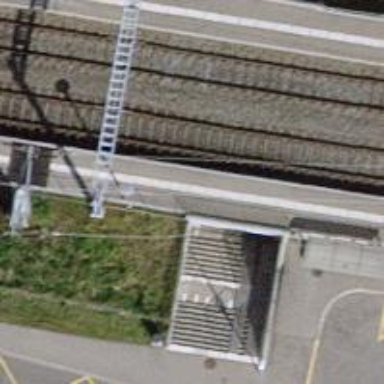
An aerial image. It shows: Concrete steps with ramp.